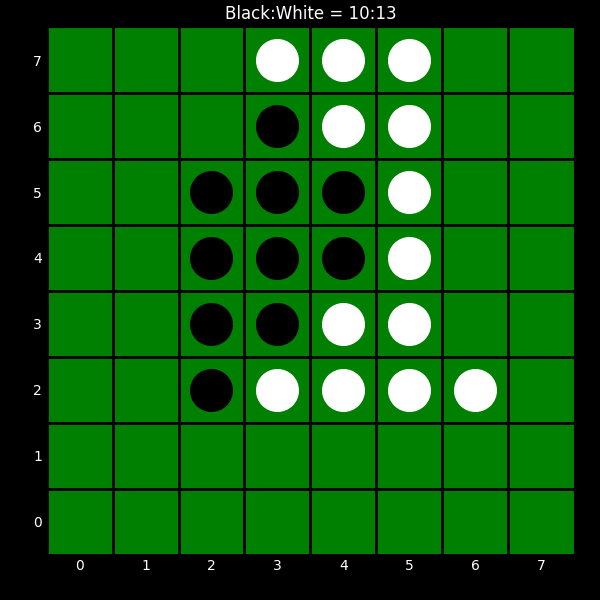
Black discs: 10
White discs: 13